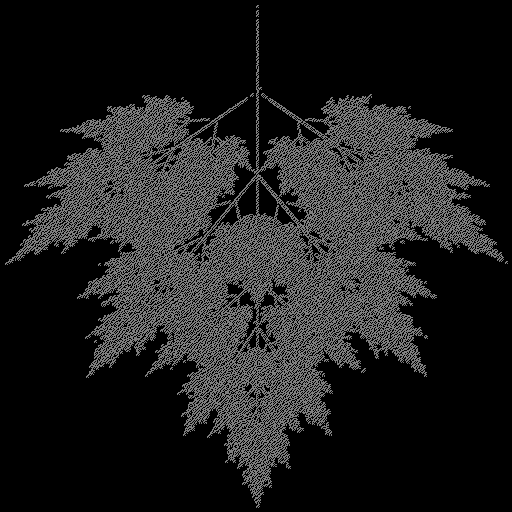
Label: tree